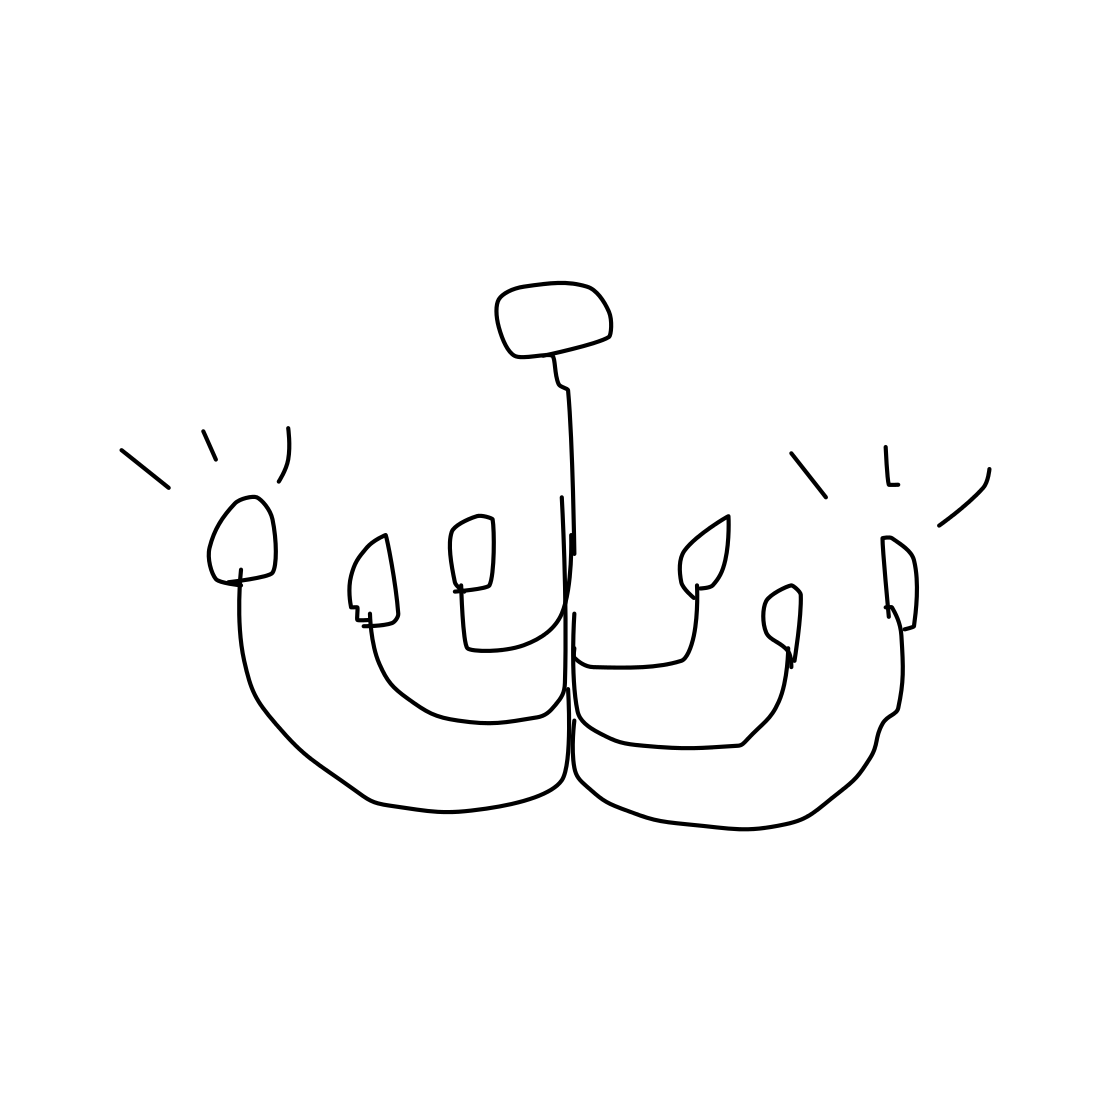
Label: chandelier